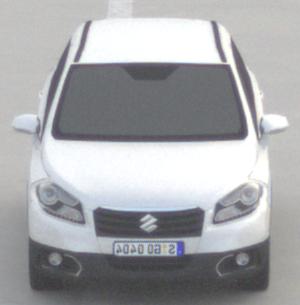
Make: Suzuki
Model: SX4 S-Cross 1.6
Detailed model: SX4 (II) S-Cross
Model produced from: 2013/10
Model produced until: 2015/08
Doors: 5
Color: white
Road condition: dry road
Daytime: morning or afternoon
Contrast: low contrast